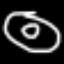
Label: donut